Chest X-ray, PA view. Patient: 48 years old, sex M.
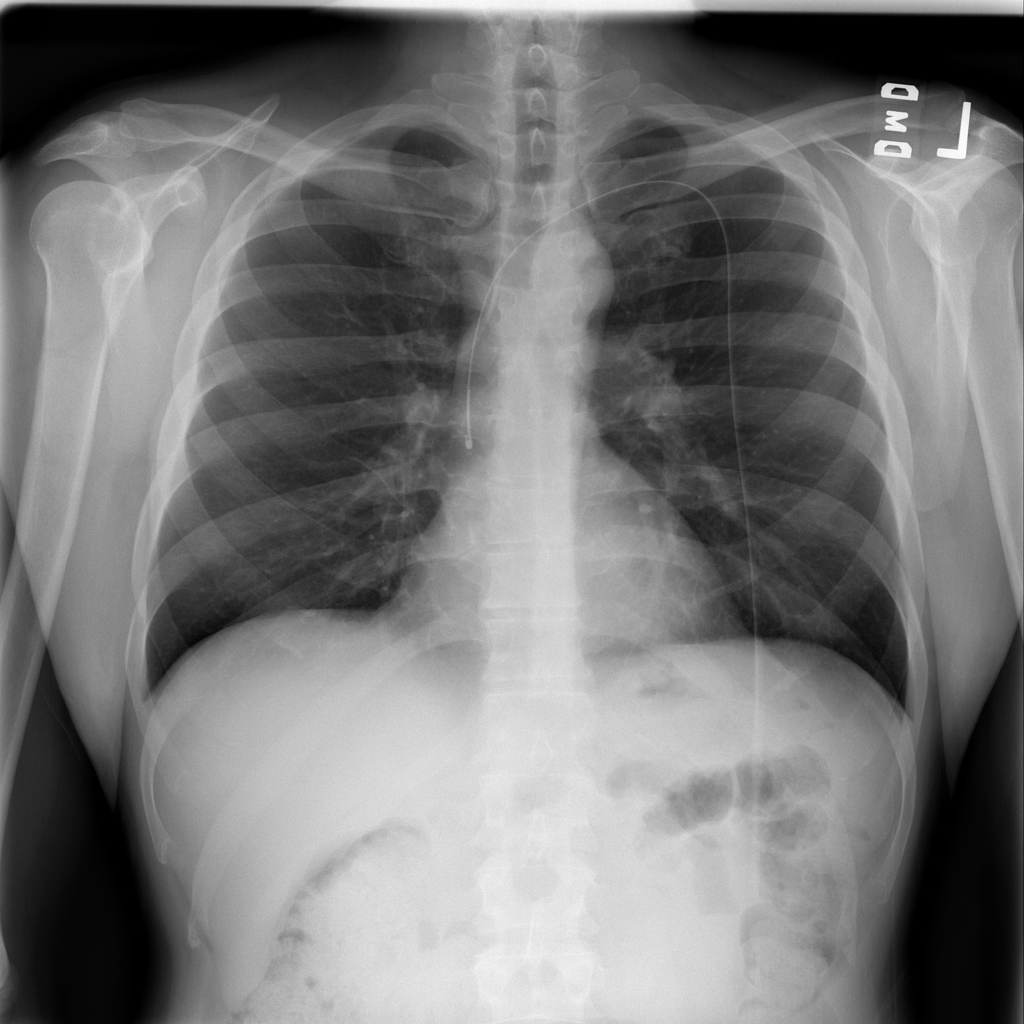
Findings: Atelectasis